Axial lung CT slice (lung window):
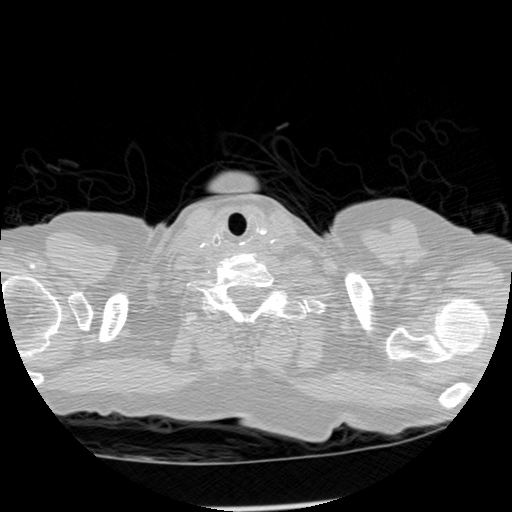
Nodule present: no